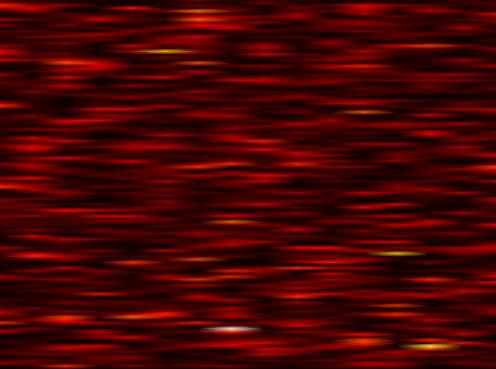
Label: WOLA